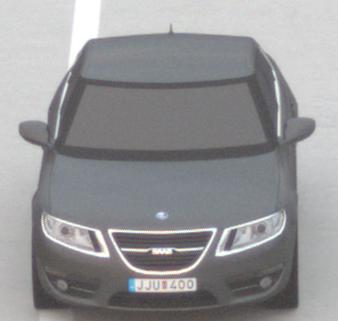
Make: Saab
Model: 5-Sep
Detailed model: 9-5 1.6T
Model produced from: 2010/06
Model produced until: 2011/12
Doors: 4
Color: gray
Road condition: dry road
Daytime: sunrise or sunset
Contrast: low contrast